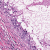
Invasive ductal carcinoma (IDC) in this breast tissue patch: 0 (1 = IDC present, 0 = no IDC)